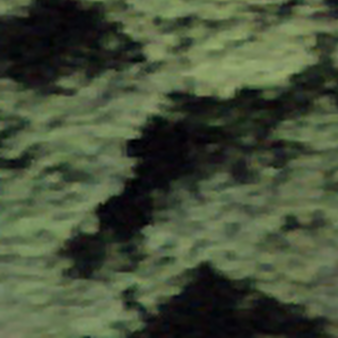
Label: other